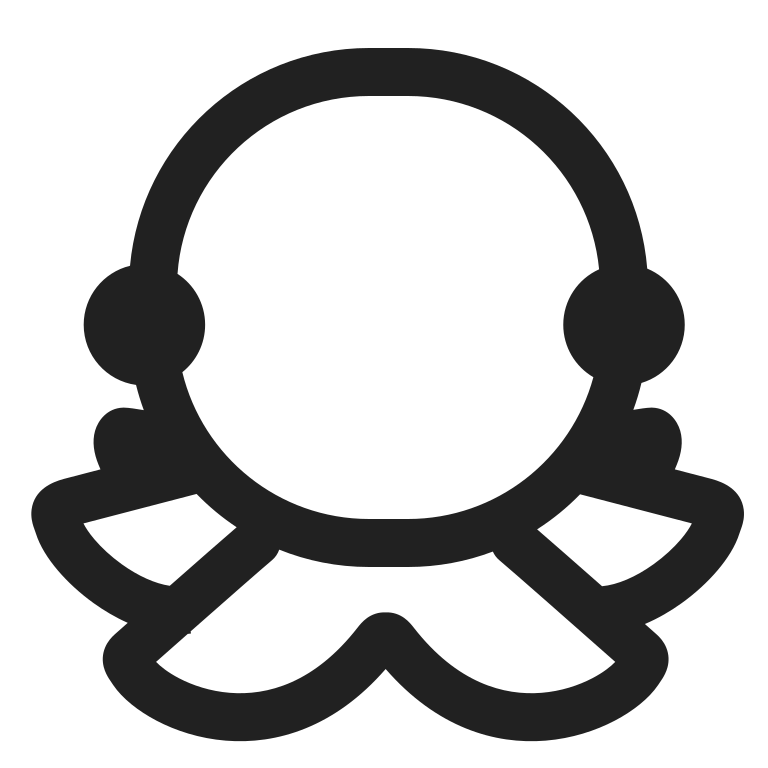
octopus high contrast